Question: I have vector with 6 numbers, which I want insert to list and add this list to QTreeWidget. First number of list is on "root" level and other numbers are sublevel "root".
I don't know how to do it.
Image with describe:

Code:
'''
void modal::zapis() {
ui->listWidget->clear();
ui->treeWidget->clear();
QList<QTreeWidgetItem *> items;
for(int i=0;i<v.size();i++)
{
QString string;
string.setNum(v.at(i));
ui->listWidget->addItem(string);
QTreeWidgetItem *root = new QTreeWidgetItem(ui->treeWidget);
if(i==0)
{
root->setText(0, string);
}
else
{
QTreeWidgetItem *item = new QTreeWidgetItem(root);
item->setText(0, string);
}
}
}
'''
Thank you for any ideas.
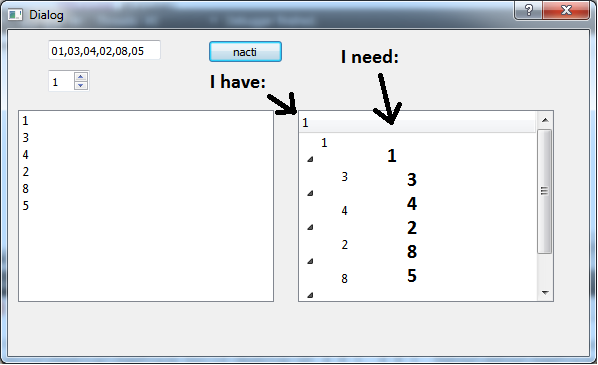
Answer: You are creating a new root node on every iteration, it just needs creating once per call.